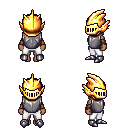
a pixel art fantasy rpg character, female body template, human, dark skin, steel chest armor, white pants, blue plain hairstyle, gold helm, leather bracers, metal boots, four views (front, back, left, right), 2x2 character sprite sheet, small pixel art, hard edges, no anti-aliasing